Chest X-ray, PA view. Patient: 31 years old, sex F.
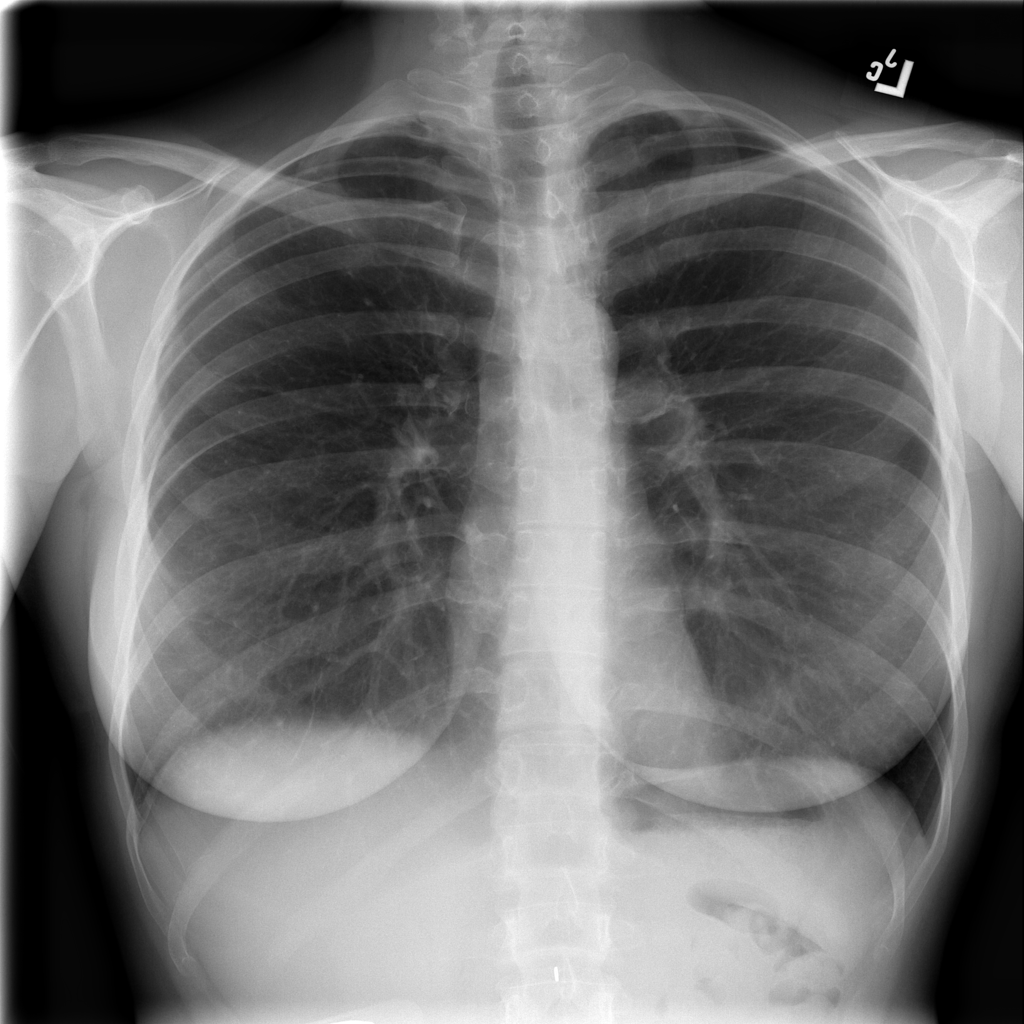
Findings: No Finding